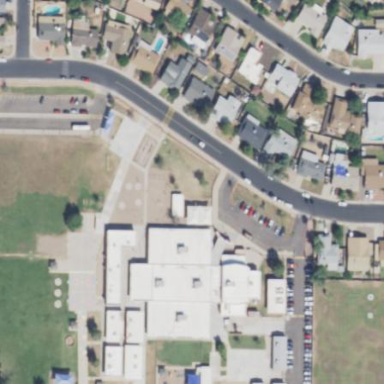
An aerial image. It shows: School.